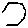
Label: hexagon